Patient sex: M
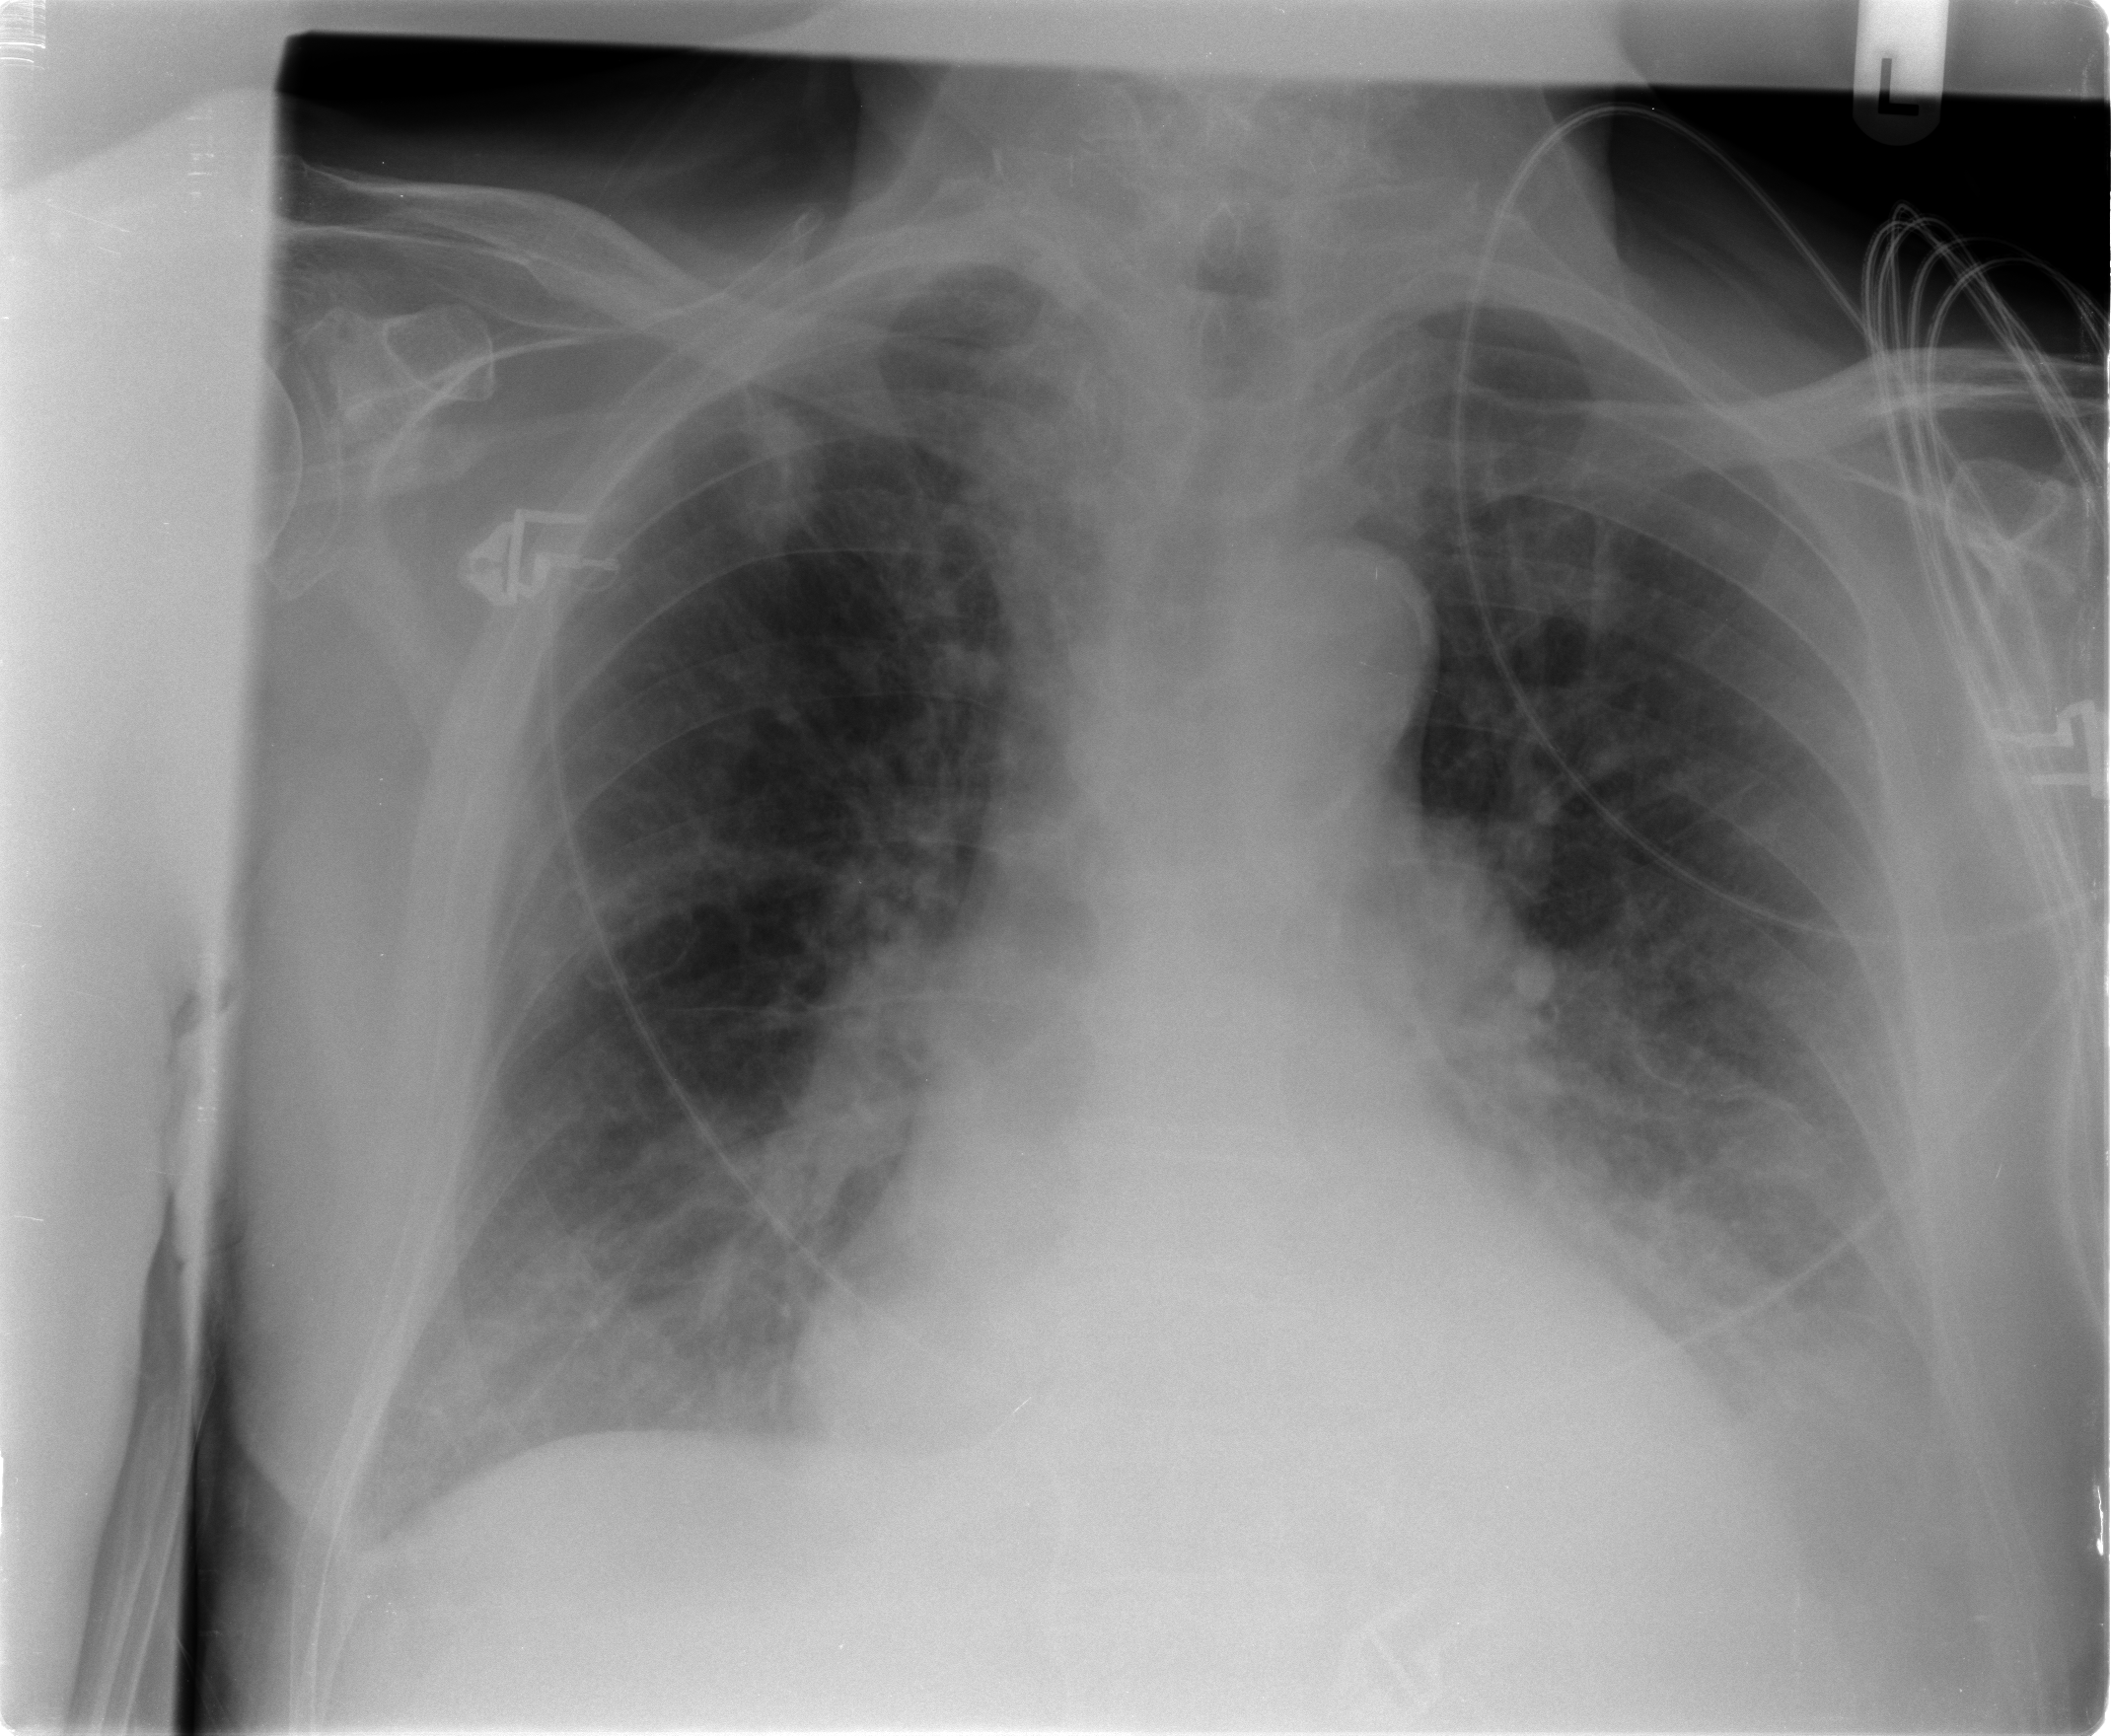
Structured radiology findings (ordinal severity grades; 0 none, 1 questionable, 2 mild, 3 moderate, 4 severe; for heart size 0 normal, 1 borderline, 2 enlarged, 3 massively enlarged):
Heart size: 2
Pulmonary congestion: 2
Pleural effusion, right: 1
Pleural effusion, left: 2
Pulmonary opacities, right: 2
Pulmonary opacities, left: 2
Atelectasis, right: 2
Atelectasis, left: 2